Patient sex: F
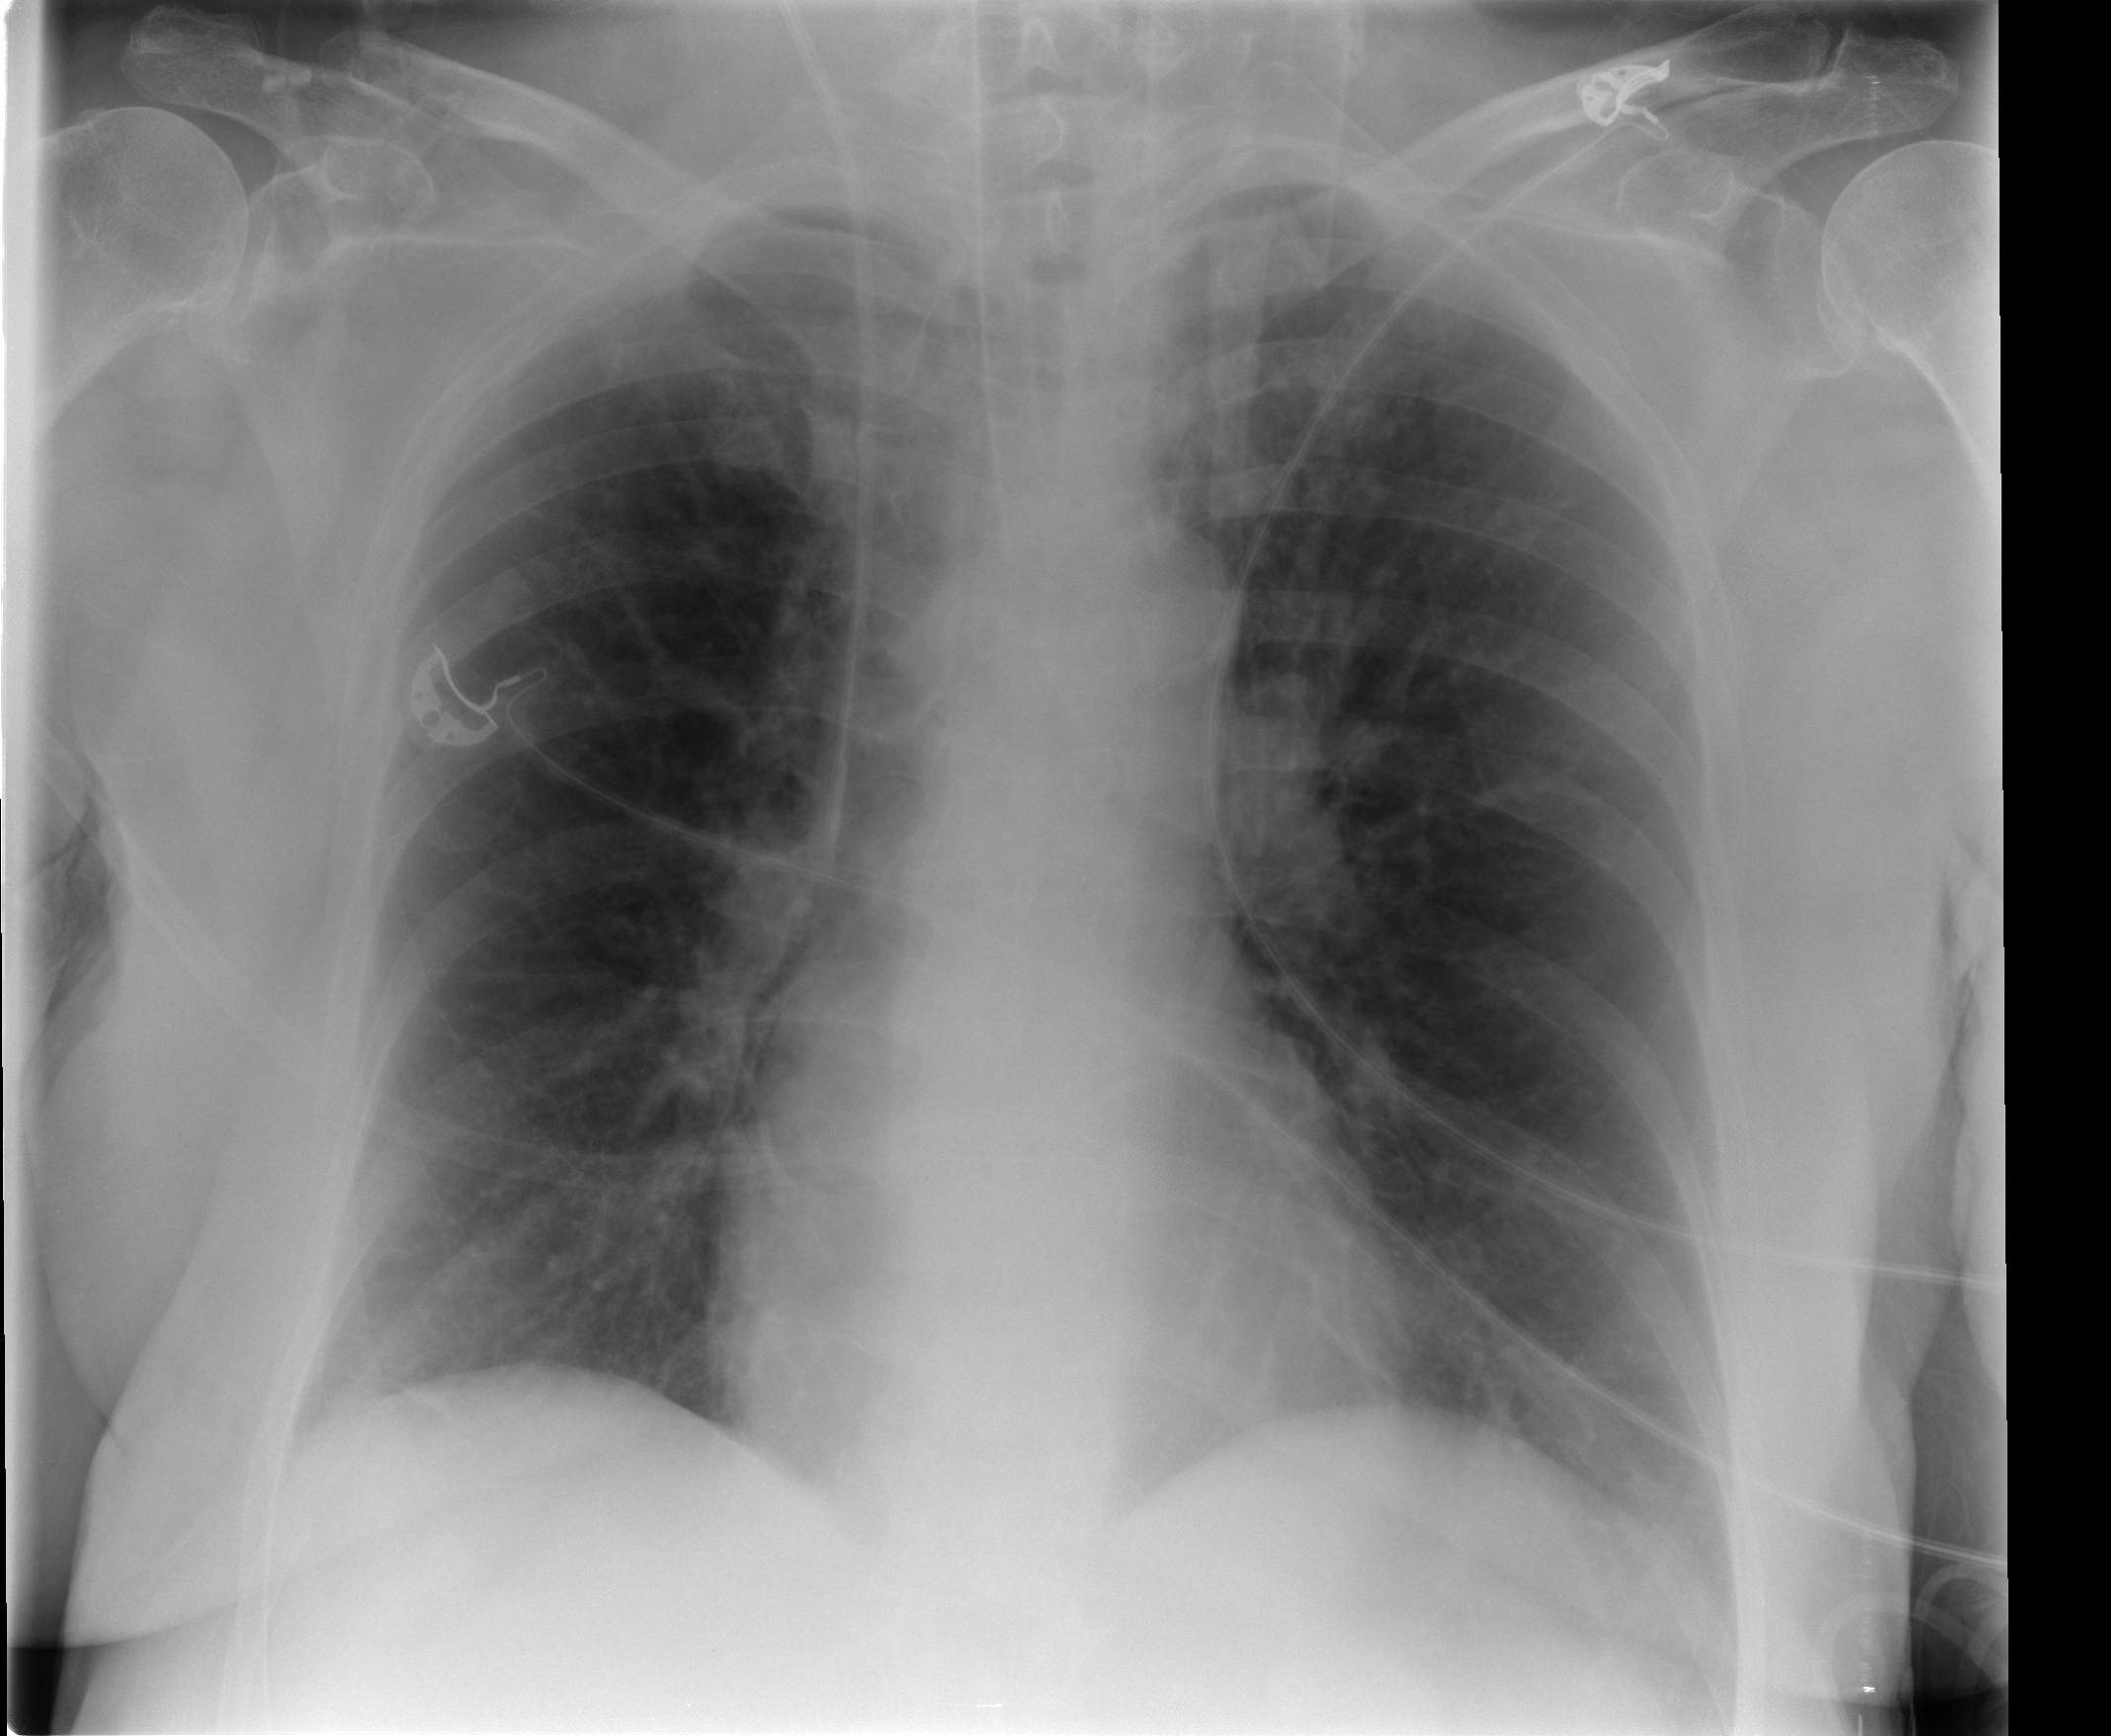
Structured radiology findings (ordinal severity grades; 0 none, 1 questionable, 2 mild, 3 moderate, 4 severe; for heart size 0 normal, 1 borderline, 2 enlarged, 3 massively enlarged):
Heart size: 0
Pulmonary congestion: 1
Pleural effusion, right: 1
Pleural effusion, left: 0
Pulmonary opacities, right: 0
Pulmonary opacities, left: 0
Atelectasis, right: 1
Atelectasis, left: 1